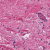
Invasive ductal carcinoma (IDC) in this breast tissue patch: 0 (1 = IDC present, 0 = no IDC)